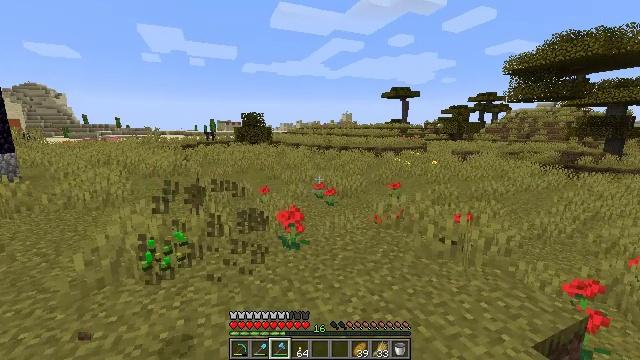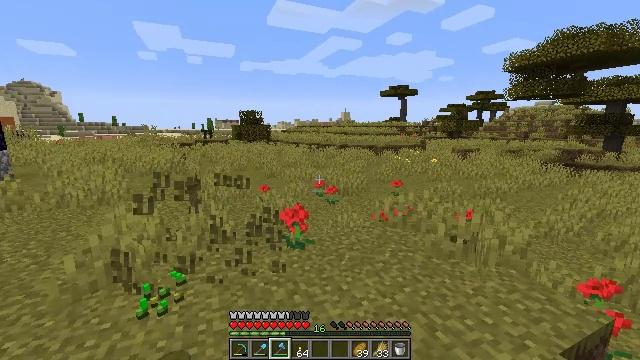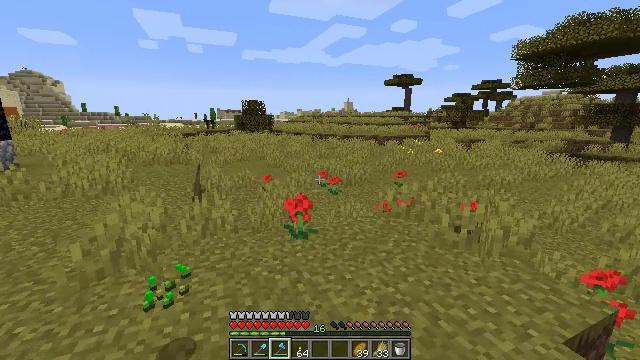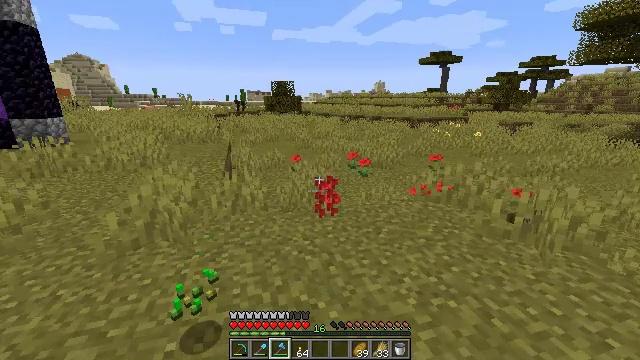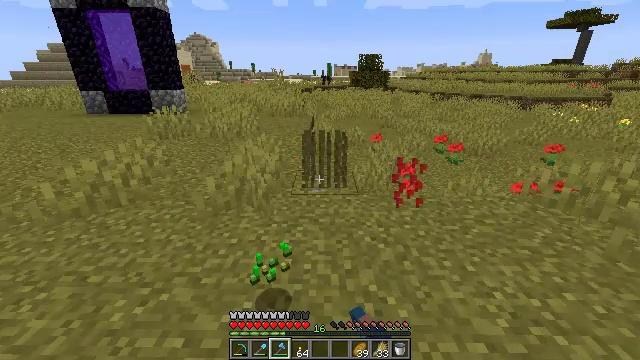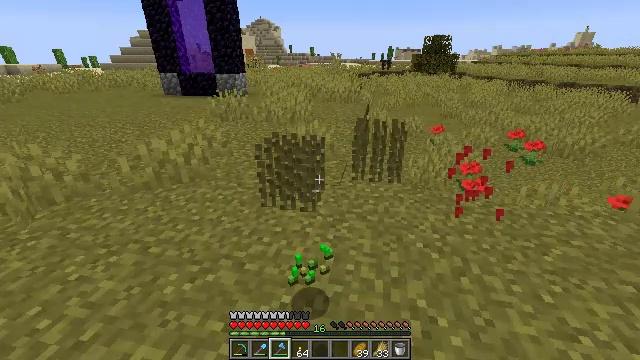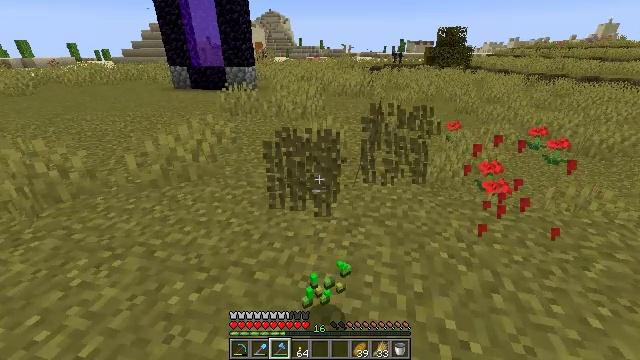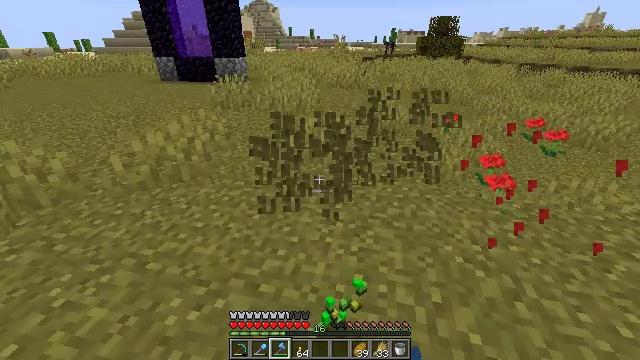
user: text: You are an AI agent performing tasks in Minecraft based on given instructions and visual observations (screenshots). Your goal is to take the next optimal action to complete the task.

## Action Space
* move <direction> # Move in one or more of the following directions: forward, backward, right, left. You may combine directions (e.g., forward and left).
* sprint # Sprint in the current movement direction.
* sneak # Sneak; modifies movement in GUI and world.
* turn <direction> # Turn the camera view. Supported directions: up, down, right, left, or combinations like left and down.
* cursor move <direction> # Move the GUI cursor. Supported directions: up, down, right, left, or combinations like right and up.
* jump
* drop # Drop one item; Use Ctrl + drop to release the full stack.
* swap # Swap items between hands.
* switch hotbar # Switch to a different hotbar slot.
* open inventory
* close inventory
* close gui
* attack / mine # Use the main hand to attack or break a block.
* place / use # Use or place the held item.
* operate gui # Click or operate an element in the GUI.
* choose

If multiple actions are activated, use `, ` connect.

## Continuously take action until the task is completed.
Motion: motion action
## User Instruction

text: Pick up the poppy from the field.
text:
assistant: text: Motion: move forward, attack / mine
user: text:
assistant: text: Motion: move forward, turn down, attack / mine
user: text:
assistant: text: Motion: move forward, turn left and down, attack / mine
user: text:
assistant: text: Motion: move forward, turn left and down, attack / mine
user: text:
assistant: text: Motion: move forward and move left, turn left and down, attack / mine
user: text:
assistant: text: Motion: move forward and move left, turn left and down, attack / mine
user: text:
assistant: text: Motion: move forward and move left, turn right and down, attack / mine
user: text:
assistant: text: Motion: attack / mine